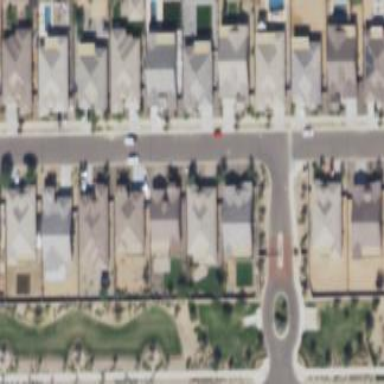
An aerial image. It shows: Residential area composed of single-family homes.